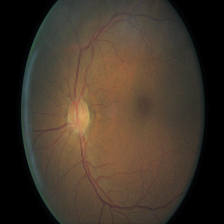
Diabetic retinopathy grade: Moderate